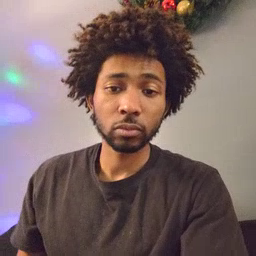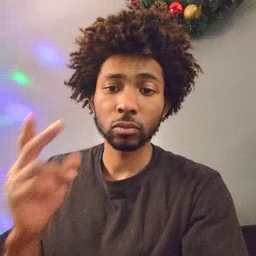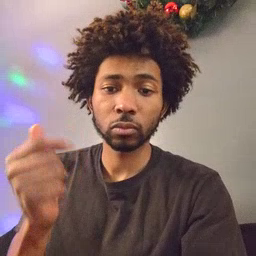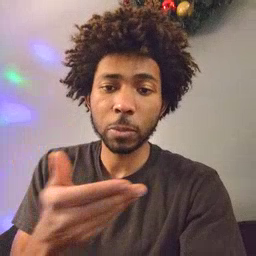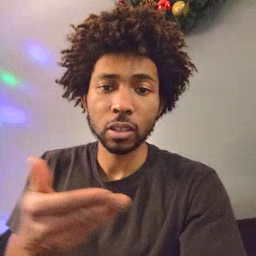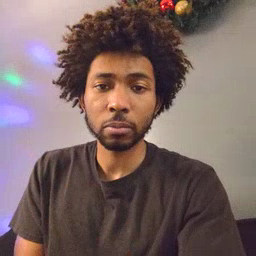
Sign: puppy